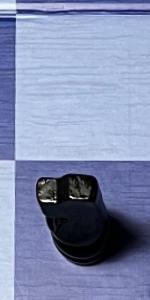
Label: Knight_Black